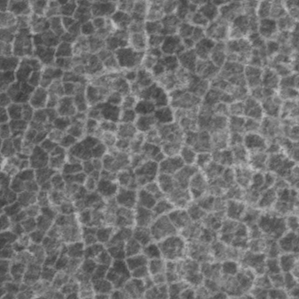
Label: frost